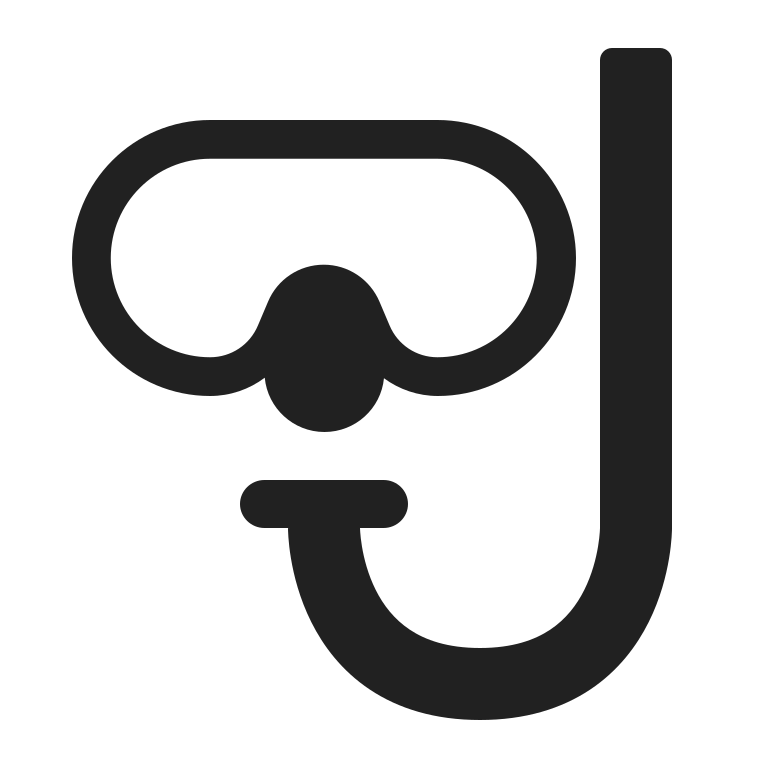
diving mask high contrast